二年级 · 算术
看图列式计算。（共 4 分）

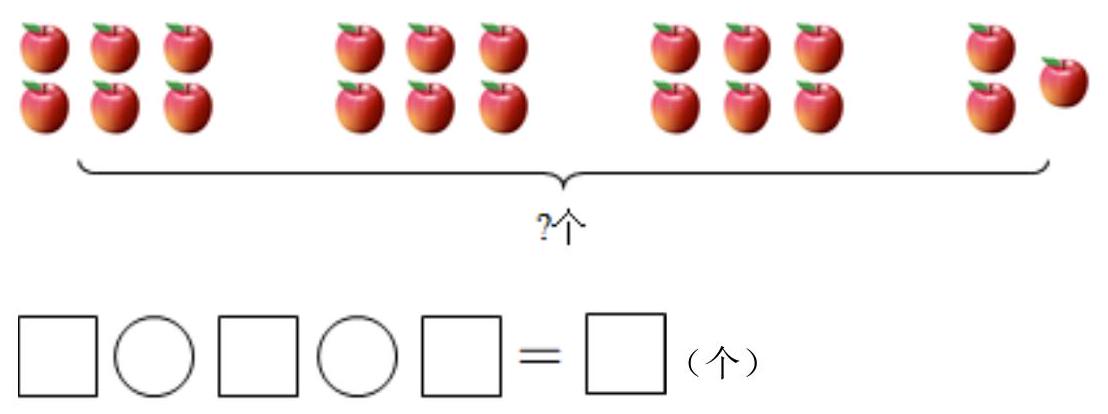
答案: $3 \times 6+3=21$
解析: 730 本
【分析】根据题意可知, 先用 320 本加 90 本计算出三年级二班的数量, 然后用三年级二班的数量加三年级一班的数量即可。依此列式并计算即可。

【详解】 $320+90+320$

$=410+320$

$=730($ 本 $)$